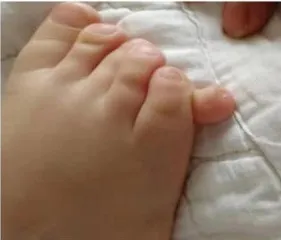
Polydactyly.
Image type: medical_photograph (other_medical_photograph)